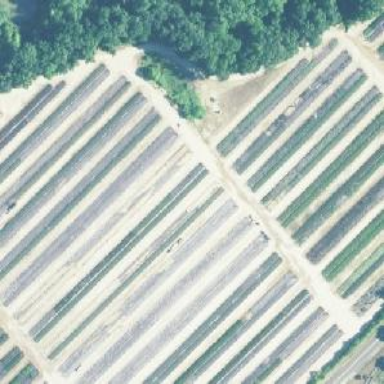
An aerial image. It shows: Greenhouse.